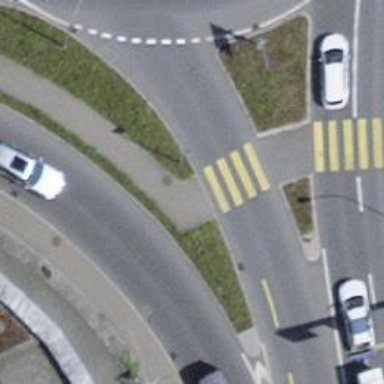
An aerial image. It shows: Kerb barrier.